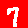
Digit: 7